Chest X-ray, PA view. Patient: 23 years old, sex M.
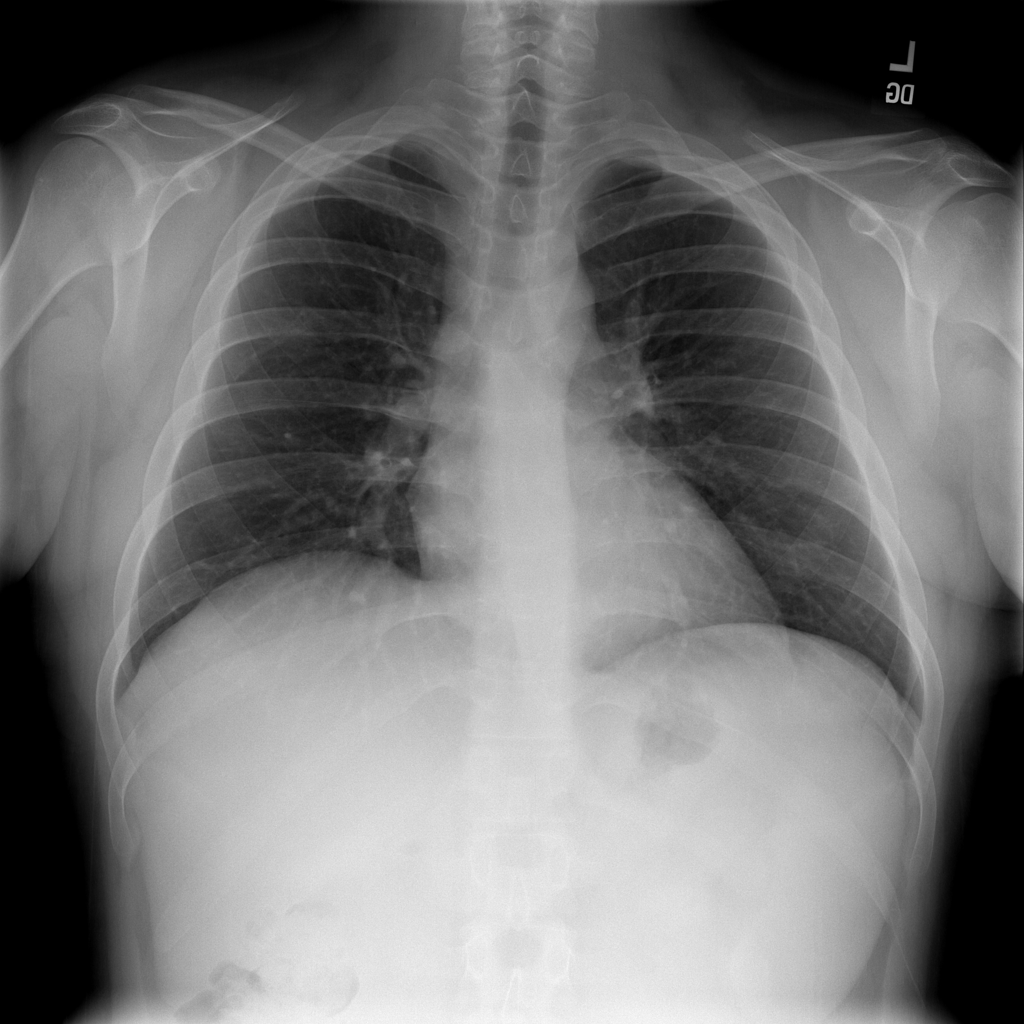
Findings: No Finding